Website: bh-photo
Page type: cart
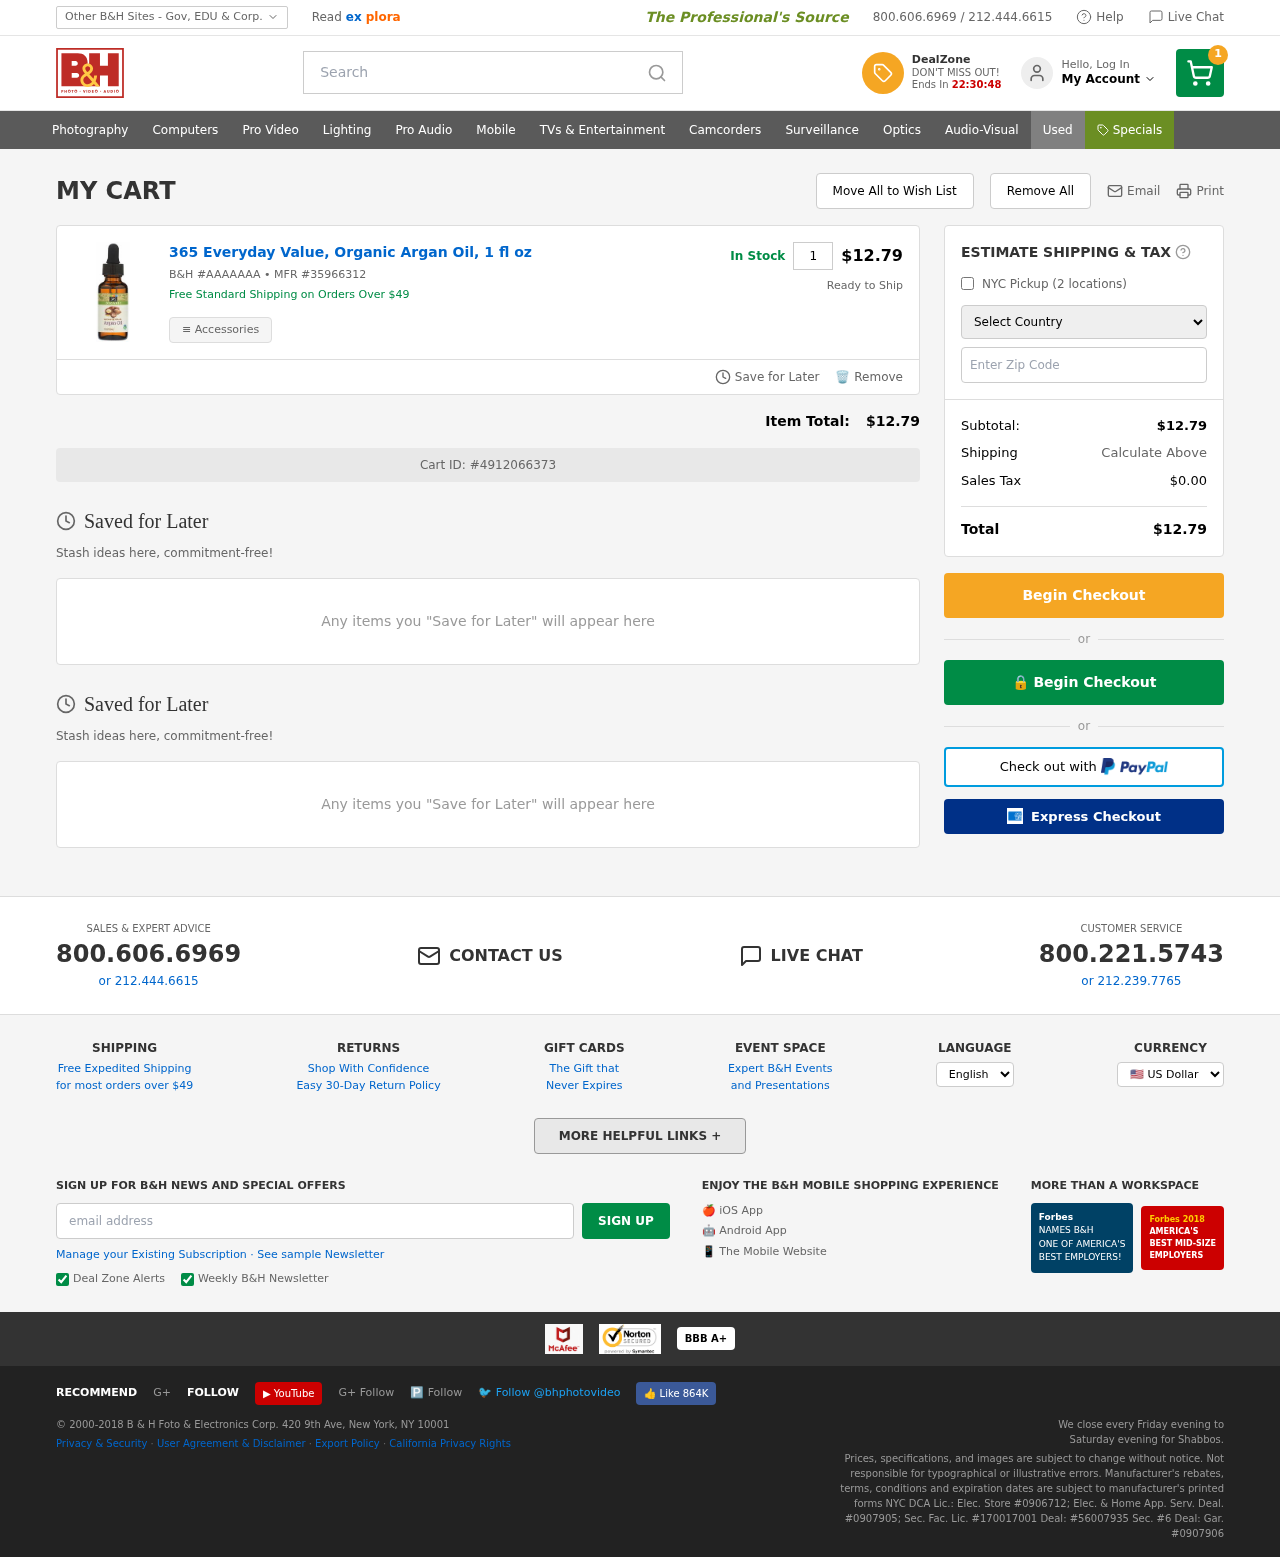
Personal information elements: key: PII_COUNTRY
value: United States
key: PII_EMAIL
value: kenneth_pratt@hotmail.com
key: PII_POSTCODE
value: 50798
Product elements: key: PRODUCT1_NAME
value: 365 Everyday Value, Organic Argan Oil, 1 fl oz
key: PRODUCT1_QUANTITY
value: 1
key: PRODUCT1_SKU
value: AAAAAAA
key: PRODUCT1_MFR
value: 35966312
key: PRODUCT1_SUBTOTAL
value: $12.79
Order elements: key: ORDER_NUM_ITEMS
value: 1
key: ORDER_SUBTOTAL
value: $12.79
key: ORDER_ID
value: #4912066373
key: ORDER_TAX
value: $0.00
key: ORDER_TOTAL
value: $12.79
Search elements: key: HEADER_SEARCH
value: Search